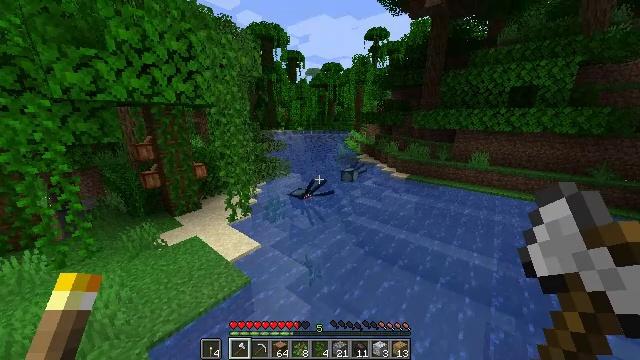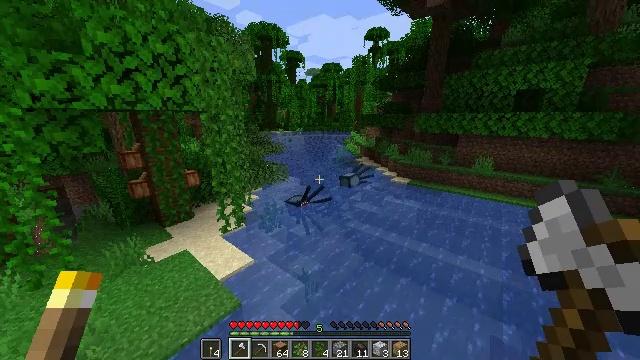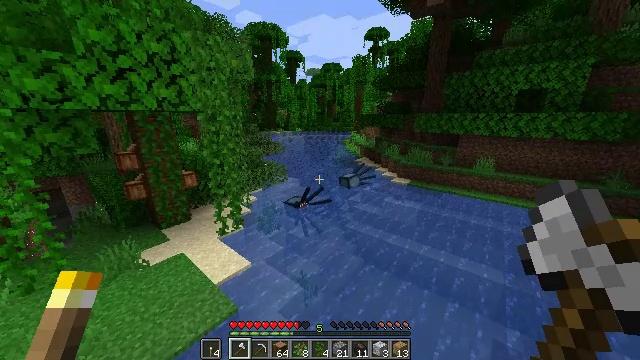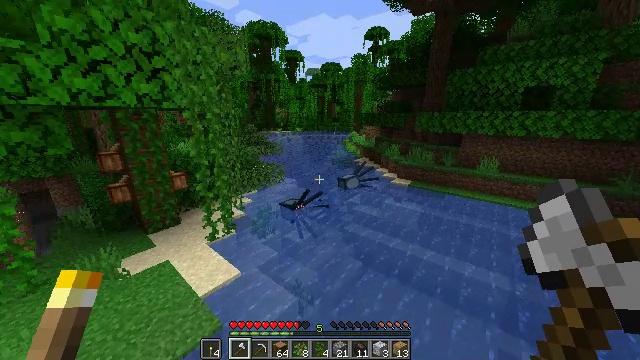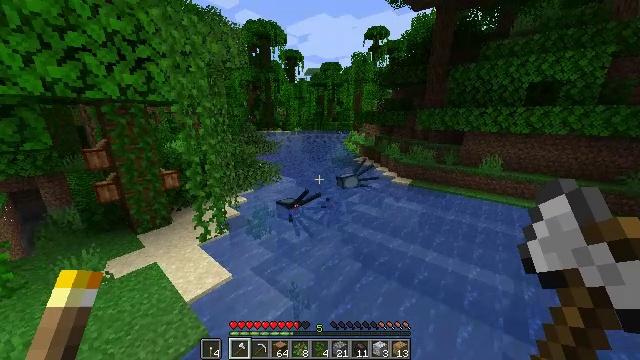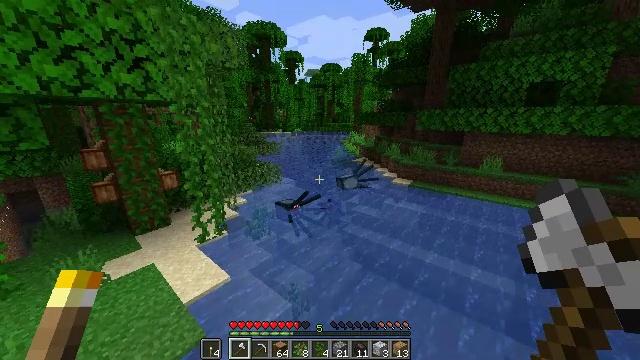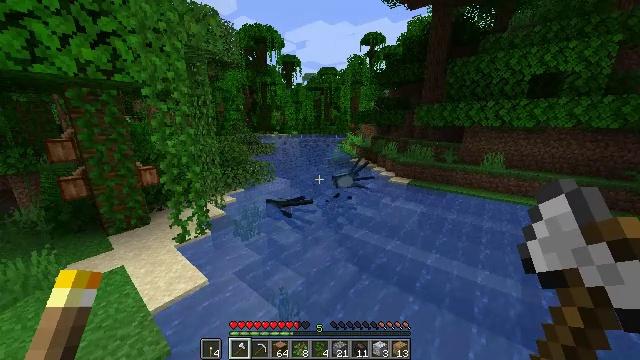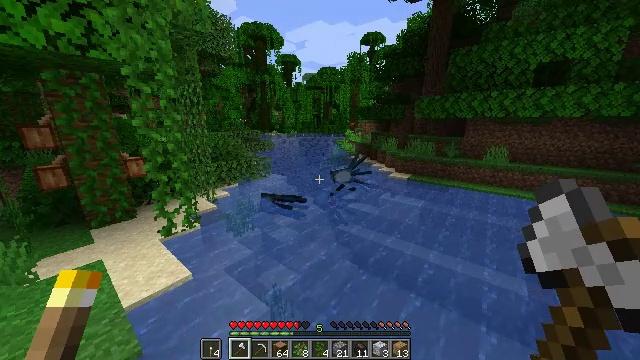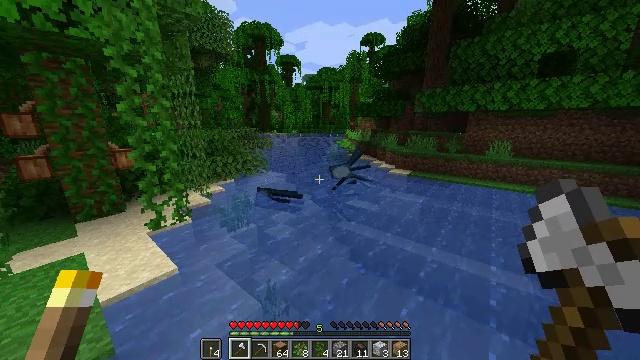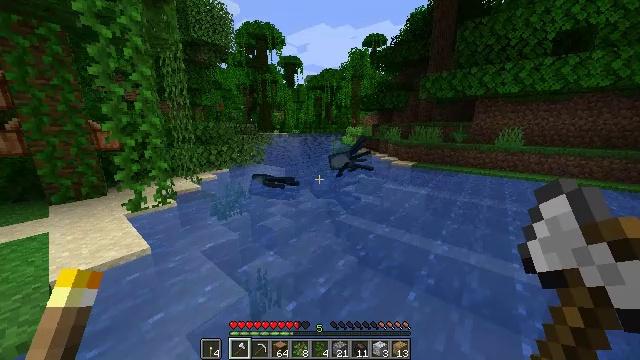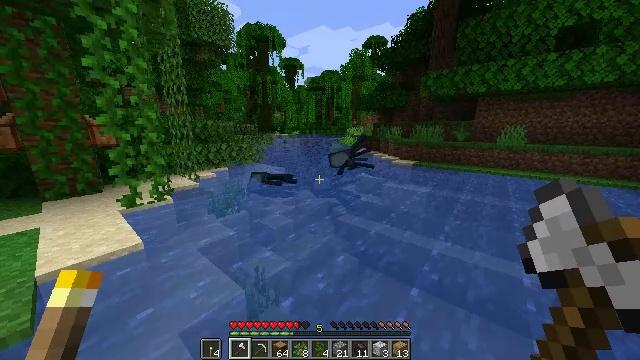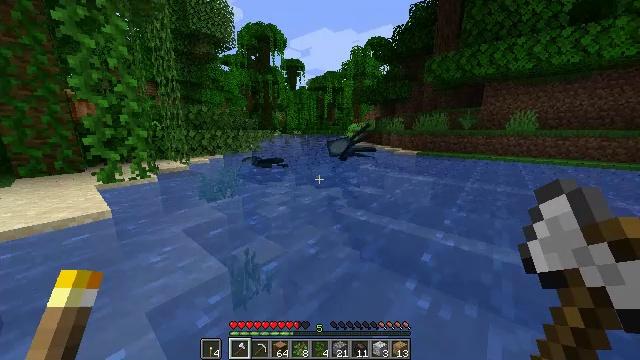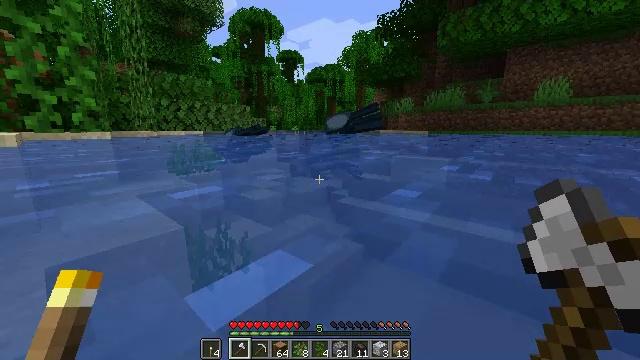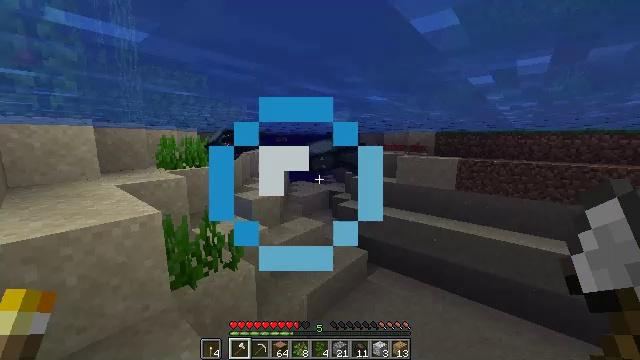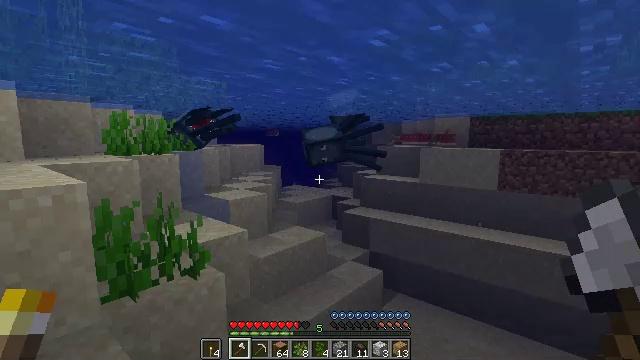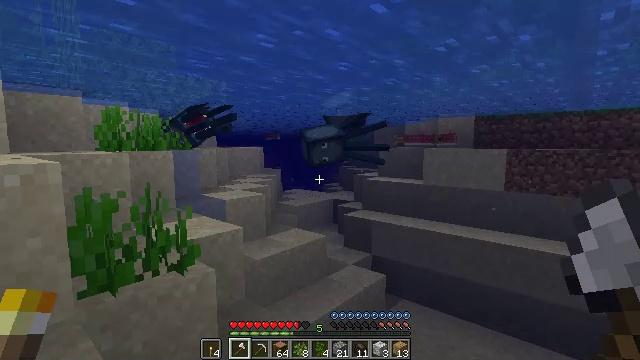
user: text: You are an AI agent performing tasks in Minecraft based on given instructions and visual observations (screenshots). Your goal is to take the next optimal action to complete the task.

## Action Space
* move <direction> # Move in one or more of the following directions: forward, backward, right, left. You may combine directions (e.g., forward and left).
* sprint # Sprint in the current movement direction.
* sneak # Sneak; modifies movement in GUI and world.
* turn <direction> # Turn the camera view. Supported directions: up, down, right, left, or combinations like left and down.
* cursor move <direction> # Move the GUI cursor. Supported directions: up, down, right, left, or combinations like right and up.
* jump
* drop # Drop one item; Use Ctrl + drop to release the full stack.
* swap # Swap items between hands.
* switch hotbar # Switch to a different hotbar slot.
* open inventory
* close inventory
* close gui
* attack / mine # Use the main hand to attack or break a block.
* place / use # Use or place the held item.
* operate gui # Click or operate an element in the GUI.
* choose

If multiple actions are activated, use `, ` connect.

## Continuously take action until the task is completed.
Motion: motion action
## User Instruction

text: Fish and kill the salmon.
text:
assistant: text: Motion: move forward and move right, sprint
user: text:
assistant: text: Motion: move forward and move right, sprint
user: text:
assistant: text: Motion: move forward and move right, sprint
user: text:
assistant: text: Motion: move forward and move right, sprint
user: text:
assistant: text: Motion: move forward and move right, sprint
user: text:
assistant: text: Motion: move forward and move right, sprint, turn up
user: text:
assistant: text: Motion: move forward and move right, sprint
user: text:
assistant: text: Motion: move forward, sprint
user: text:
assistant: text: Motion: move forward, sprint
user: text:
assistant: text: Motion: move forward, sprint
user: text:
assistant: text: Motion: move forward, sprint
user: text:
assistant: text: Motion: move forward, sprint, turn up
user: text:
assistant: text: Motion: move forward, sprint, turn up
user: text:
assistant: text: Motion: move forward, sprint, turn up, jump
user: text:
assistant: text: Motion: move forward, sprint, turn up, jump
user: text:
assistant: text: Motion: move forward, sprint, jump
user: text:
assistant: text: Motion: move forward, sprint, jump
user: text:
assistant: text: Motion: move forward, sprint, jump
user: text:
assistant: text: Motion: move forward, sprint, turn left and up
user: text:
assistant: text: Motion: move forward, sprint, turn left and up
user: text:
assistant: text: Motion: move forward, sprint, turn up
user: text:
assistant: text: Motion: move forward, sprint
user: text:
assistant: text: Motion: move forward, sprint
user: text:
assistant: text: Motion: move forward, sprint
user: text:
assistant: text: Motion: move forward, sprint
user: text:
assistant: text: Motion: move forward, sprint, turn up
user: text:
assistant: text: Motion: move forward, sprint, turn right and up
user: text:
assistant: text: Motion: move forward and move right, sprint, turn right and up
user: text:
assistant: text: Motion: move forward and move right, sprint, turn right
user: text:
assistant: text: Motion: move forward and move right, sprint